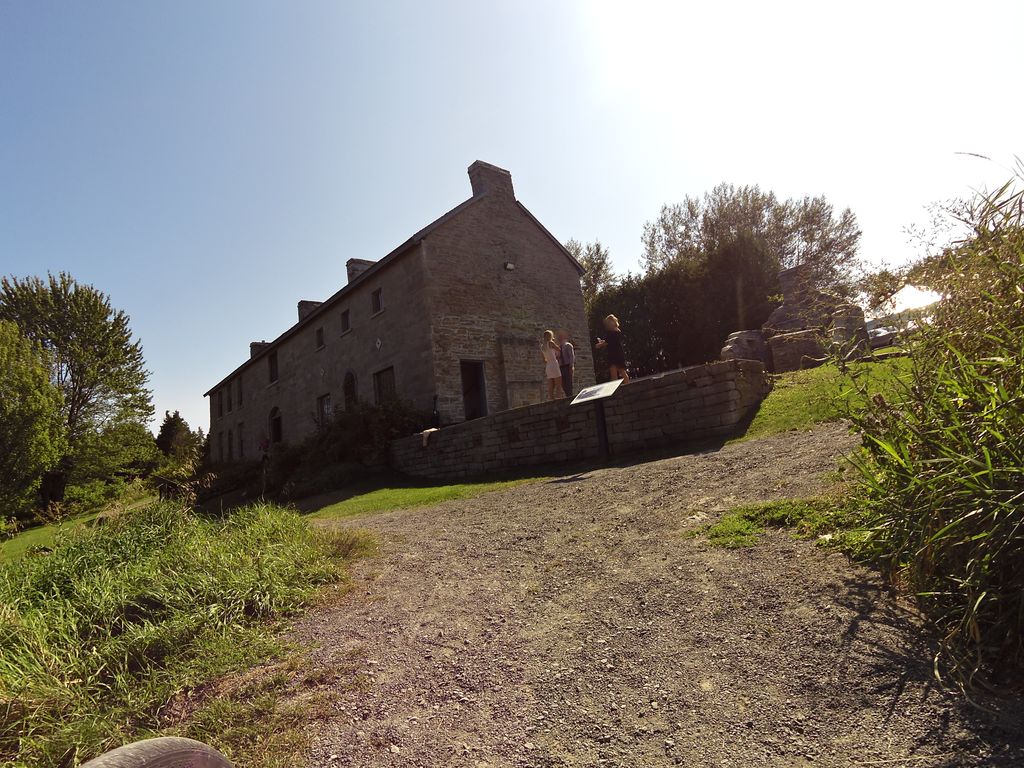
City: ottawa-gatineau